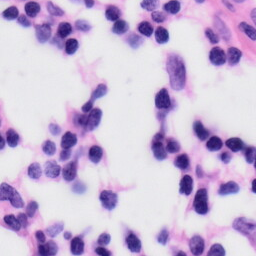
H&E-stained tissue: Skin